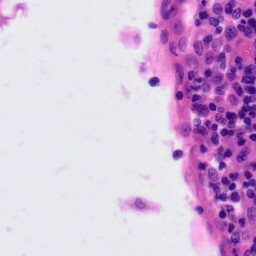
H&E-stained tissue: Tonsil